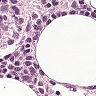
Metastatic tissue present: no